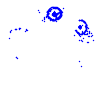
Particle: pion